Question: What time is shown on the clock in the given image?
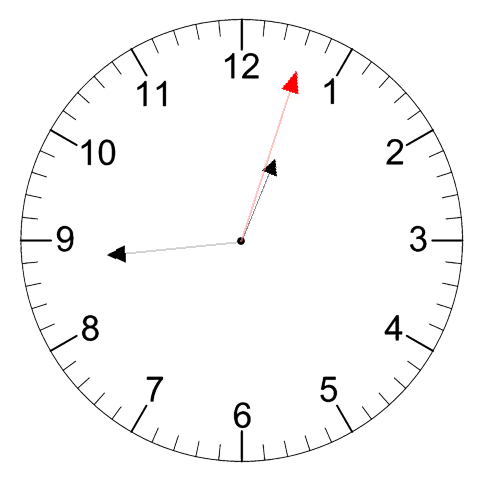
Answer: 12:44:03